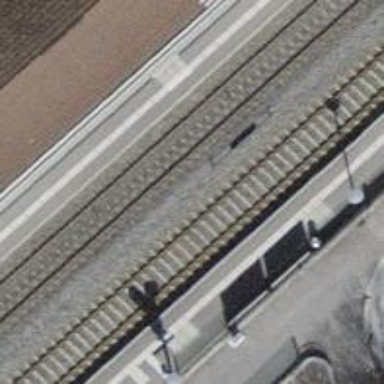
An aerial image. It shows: Railway station.